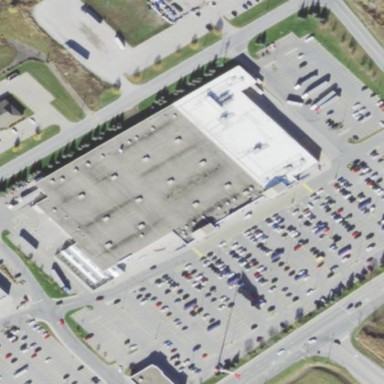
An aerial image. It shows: Retail area.